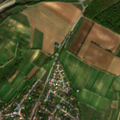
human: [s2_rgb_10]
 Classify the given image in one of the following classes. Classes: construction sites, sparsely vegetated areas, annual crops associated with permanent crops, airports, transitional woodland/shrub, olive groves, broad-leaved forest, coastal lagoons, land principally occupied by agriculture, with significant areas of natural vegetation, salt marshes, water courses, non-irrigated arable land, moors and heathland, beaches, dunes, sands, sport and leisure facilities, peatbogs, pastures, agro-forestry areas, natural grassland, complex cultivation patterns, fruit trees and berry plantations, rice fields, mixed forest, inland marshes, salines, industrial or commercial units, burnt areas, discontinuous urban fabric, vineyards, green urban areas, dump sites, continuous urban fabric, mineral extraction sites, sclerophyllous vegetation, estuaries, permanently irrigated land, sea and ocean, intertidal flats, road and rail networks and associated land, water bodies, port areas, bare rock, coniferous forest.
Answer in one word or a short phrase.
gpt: discontinuous urban fabric, non-irrigated arable land, vineyards, land principally occupied by agriculture, with significant areas of natural vegetation, broad-leaved forest